Platform: macOS
Application: Chrome
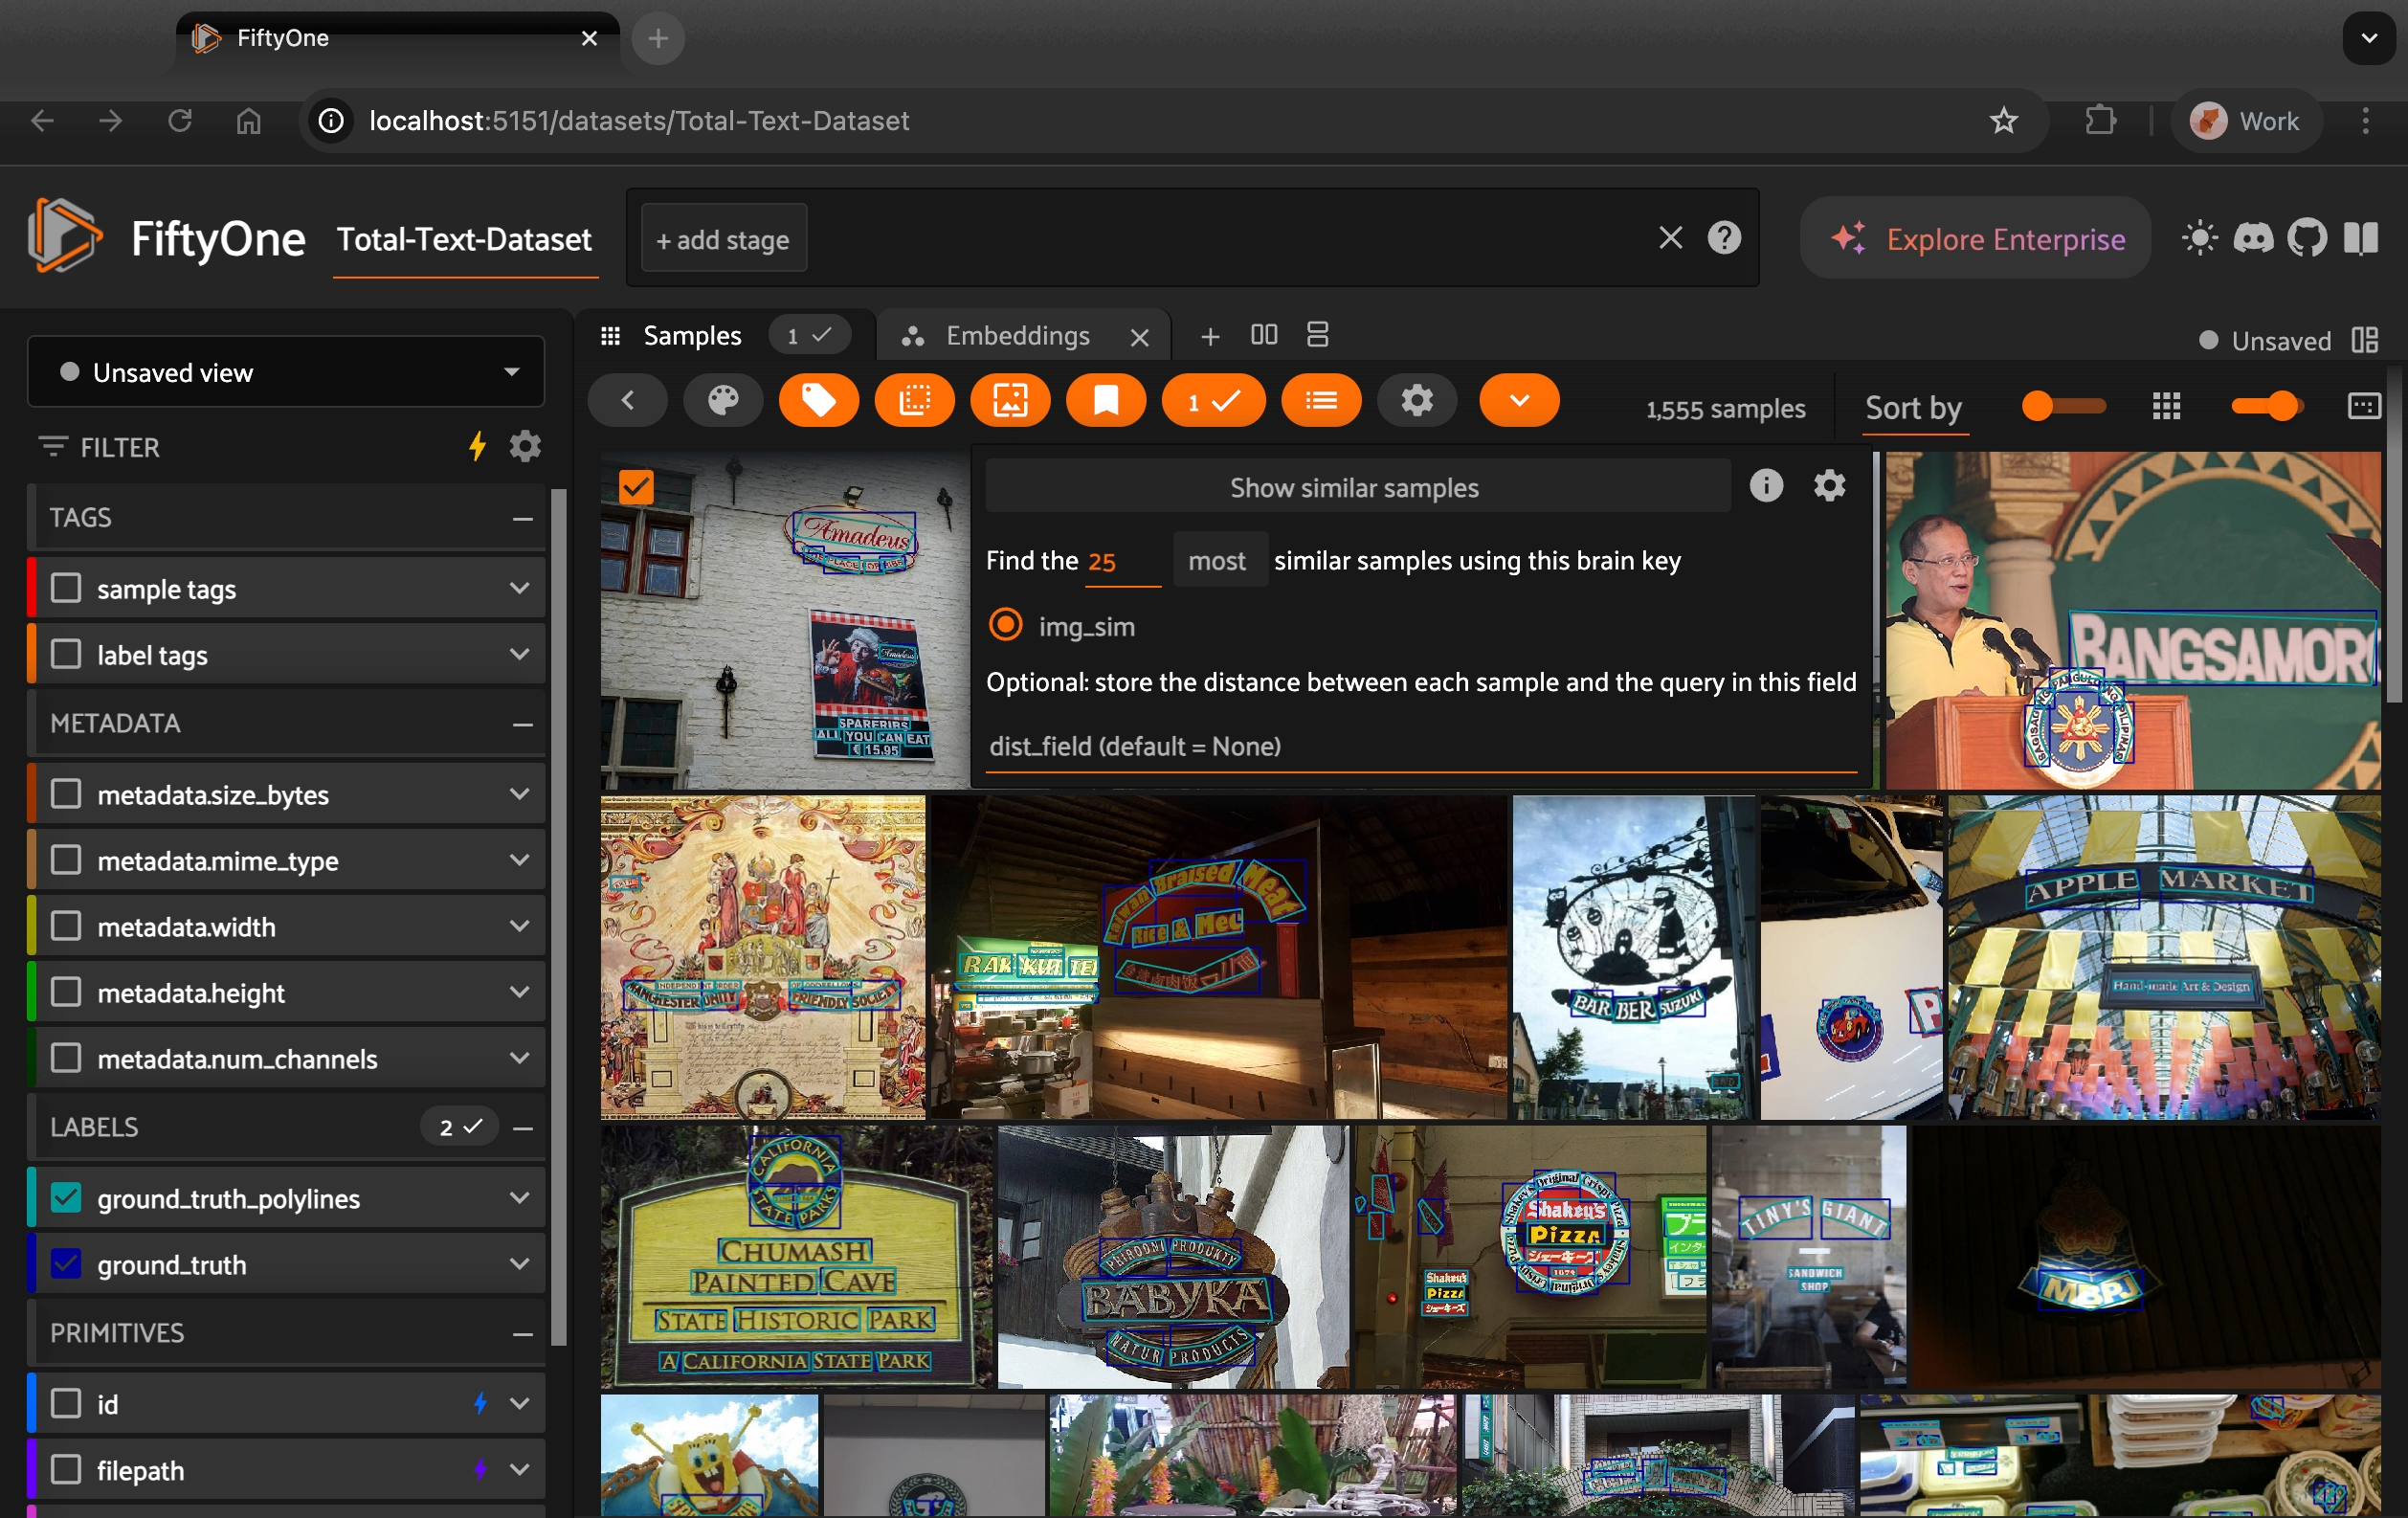
task_description: Select the first sample in the first row of the samples panel
action_type: click
element_info: Checkbox

task_description: Select the first sample in the second row of the samples panel
action_type: click
element_info: Checkbox

task_description: Select the second sample in second row of the samples panel
action_type: click
element_info: Checkbox

task_description: Sort samples in the samples panel by similarity to the selected sample
action_type: click
element_info: Icon

task_description: Learn more about sorting by similarity
action_type: click
element_info: Icon

task_description: Toggle advanced settings for sorting by similarity
action_type: click
element_info: Icon

task_description: Change the number of similar samples from 25 to 10
action_type: type
element_info: Text Input

task_description: Toggle from most similar to least similar
action_type: click
element_info: Button

task_description: Use the img_sim brain key for similarity sort
action_type: click
element_info: Radio Button

task_description: Toggle to light mode
action_type: click
element_info: Icon

task_description: Change how samples in the samples panel are sorted
action_type: select
element_info: Menu Item

task_description: Switch the the Embeddings panel
action_type: click
element_info: Menu Item

task_description: Clear the ground_truth_polylines field from being displayed on samples in the samples panel
action_type: click
element_info: Checkbox

task_description: Clear the grouth_truth field from being displayed on samples in the samples panel
action_type: click
element_info: Checkbox

task_description: Managed the selected samples
action_type: click
element_info: Icon
task_description: Show the most similar samples to the selected sample
action_type: click
element_info: Button